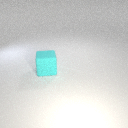
large cyan rubber cube